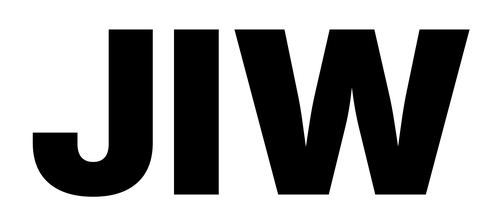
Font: Inter_Black